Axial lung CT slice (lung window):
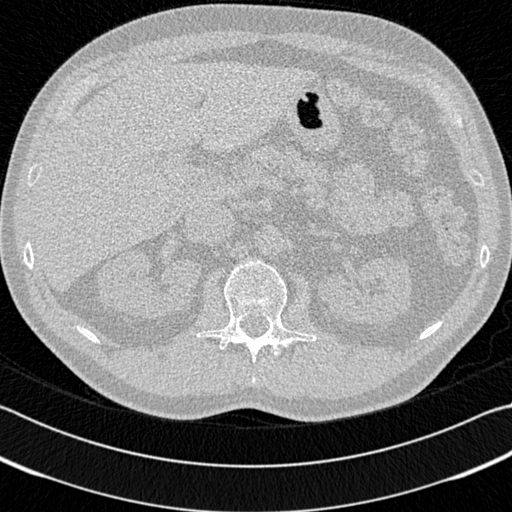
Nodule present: no